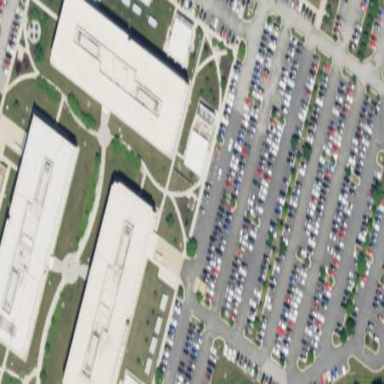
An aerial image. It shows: Government office building.